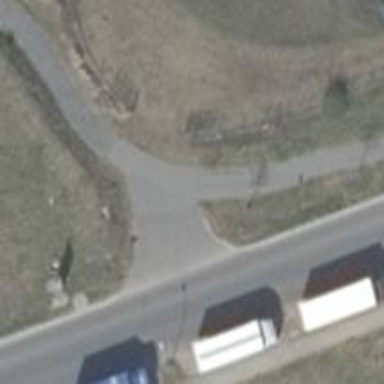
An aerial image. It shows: Asphalt path.